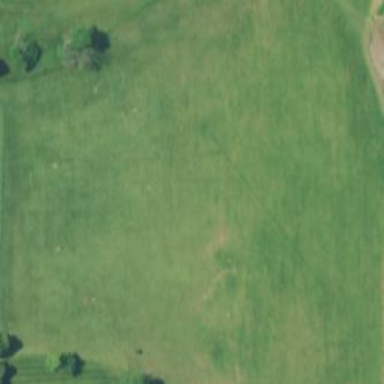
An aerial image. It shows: Sprawling grassy area designated for leisure. It is golf course with driving range.